Question: I have created windows form that acts as report loader. I have created also two RDLC reports by report wizard and it automatically created dataset for those two reports. Now I have two datasets: sparcsn4DataSet.xsd and sparcsn4DataSet1.xsd that are using stored procedure and passes two parameters (dateFrom/ dateTo). I have a problem with binding dataset depending on the status:
'''
if (idRep.Equals("extraMove"))
'''
It is quite easy to bind dataset to reportview, if you have one report.

but what if you have more than one? I can always create another form with another reportviewer but this is not an option (what if you have 10 reports/datasets), this is definitely out of question?
There should be a way to bind dataset to reportviewer... Does anyone have idea, how I can solve binding problem depending on the status?
'''
if (idRep.Equals("extraMove"))
{
this.AGCT_ServiceEventReportTableAdapter.Fill(this.sparcsn4DataSet.AGCT_ServiceEventReport, d1,d2);
}
else if (idRep.Equals("stripStuff"))
{
this.AGCT_StripStuffReportTableAdapter.Fill(this.sparcsn4DataSet1.AGCT_StripStuffReport, d1, d2);
}
else
{
MessageBox.Show("Ooops, something went wrong...!");
}
'''
This is ReportForm.cs that have reportviewer on it:
'''
namespace NavisReportLoader
{
public partial class ReportForm : Form
{
public DateTime d1;
public DateTime d2;
public string dat1;
public string dat2;
public string idRep;
public ReportForm()
{
InitializeComponent();
}
public void passParam(string dateFrom, string dateTo, string date1, string date2)
{
//ispravi ovo
d1 = Convert.ToDateTime(dateFrom);
d2 = Convert.ToDateTime(dateTo);
dat1 = date1;
dat2 = date2;
}
public void report(string id)
{
idRep = id;
}
private void ReportForm_Load(object sender, EventArgs e)
{
ReportParameter[] param = new ReportParameter[2];
param[0] = new ReportParameter("date1", dat1);
param[1] = new ReportParameter("date2", dat2);
this.reportViewer1.LocalReport.SetParameters(param);
if (idRep.Equals("extraMove"))
{
this.AGCT_ServiceEventReportTableAdapter.Fill(this.sparcsn4DataSet.AGCT_ServiceEventReport, d1,d2);
}
else if (idRep.Equals("stripStuff"))
{
this.AGCT_StripStuffReportTableAdapter.Fill(this.sparcsn4DataSet1.AGCT_StripStuffReport, d1, d2);
}
else
{
MessageBox.Show("Ooops, something went wrong...!");
}
this.reportViewer1.RefreshReport();
}
}
}
'''
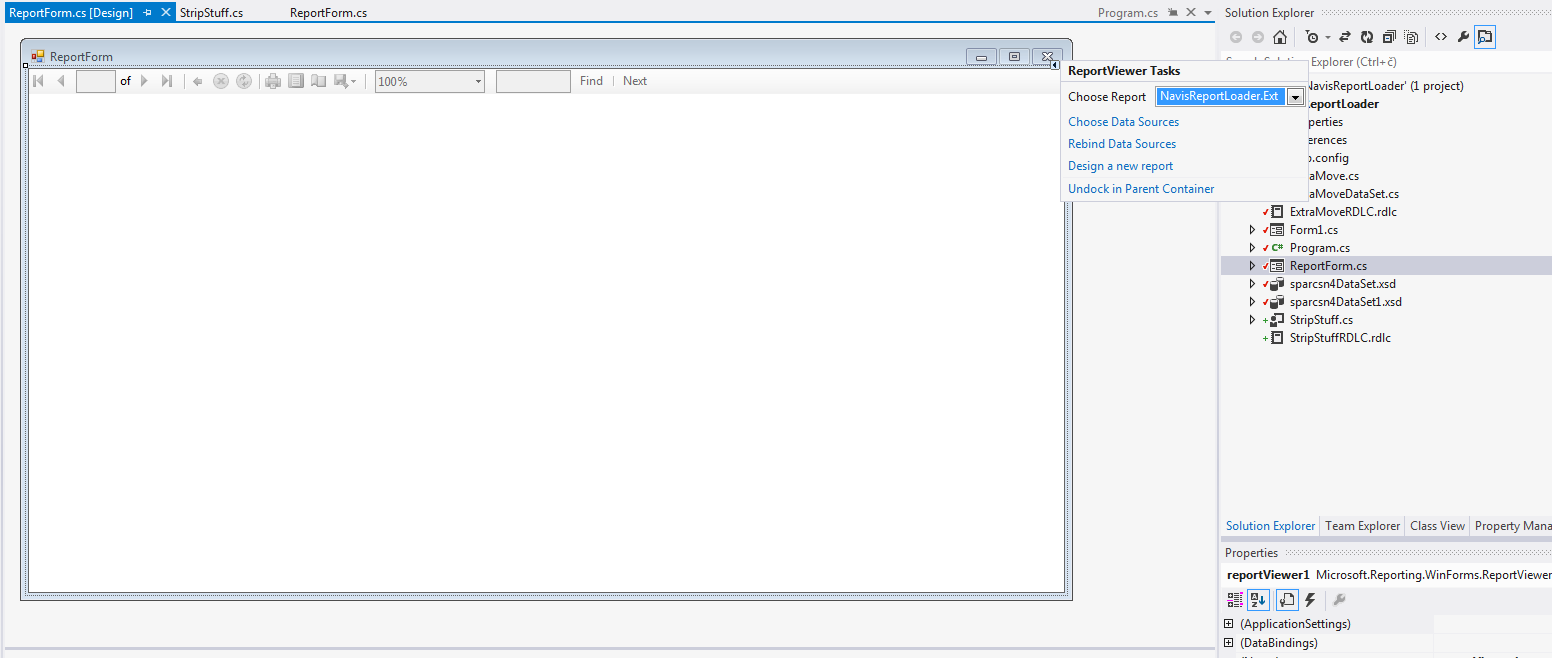
Answer: OK, trying to figure it out, yesterday I found a solution which was acceptable to me, so I wanted to share with others:
1.st you need to create a class model with properties so it will be added in dataset:
example:
'''
namespace NavisReportLoader.App_Data
{
public class ExtraMoveModel
{
public string EventType { get; set; }
public int EventCount { get; set; }
public int Num20 { get; set; }
public int Num40 { get; set; }
public int Num45 { get; set; }
public int TEU { get; set; }
public float Cargo { get; set; }
public float Tare { get; set; }
public float Total { get; set; }
}
}
'''
after that you need to create plain simple class for connecting to the database and call the stored procedure, pass the parameters and read using data reader output. In my example, I have added this into a list and enumerate my model:
example:
'''
public class ExtraMoveDataSet
{
string connectionString = @"Data Source=sampleDB; Initial Catalog=test; User Id=sa; Password=test";
public IEnumerable<ExtraMoveModel> extraMove(DateTime dateFrom, DateTime dateTo)
{
var tempList = new List<ExtraMoveModel>();
//string connectionString = @"Data Source=nsqltest; Initial Catalog=sparcsn4; User Id=sa; Password=lo02Nova";
SqlConnection conn = new SqlConnection(connectionString);
SqlCommand cmd = new SqlCommand("AGCT_ServiceEventReport", conn);
cmd.CommandType = CommandType.StoredProcedure;
cmd.Parameters.AddWithValue("@dateFrom", dateFrom);
cmd.Parameters.AddWithValue("@dateTo", dateTo);
conn.Open();
using (var dr = cmd.ExecuteReader())
{
while (dr.Read())
{
var temp = new ExtraMoveModel();
temp.EventType = dr["event_type"].ToString();
temp.EventCount = Convert.ToInt32(dr["CNT"]);
temp.Num20 = Convert.ToInt32(dr["NUM20"]);
temp.Num40 = Convert.ToInt32(dr["NUM40"]);
temp.Num45 = Convert.ToInt32(dr["NUM45"]);
temp.TEU = Convert.ToInt32(dr["TEU"]);
temp.Cargo = float.Parse(dr["Cargo"].ToString(),new CultureInfo("hr-HR"));
temp.Tare = float.Parse(dr["Tare"].ToString(),new CultureInfo("hr-HR"));
temp.Total = float.Parse(dr["Total"].ToString(),new CultureInfo("hr-HR"));
tempList.Add(temp);
}
}
conn.Close();
return tempList;
}
'''
1. step is to create dataset that will have same name as properties from a model.

1. step create report on which you will bind dataset.

1. finally you can add it to the reportViewer1 private void ReportForm_Load(object sender, EventArgs e)
{
ExtraMoveDataSet emDS = new ExtraMoveDataSet();
if (idRep.Equals("extraMove"))
{
ReportParameter[] param = new ReportParameter[2];
param[0] = new ReportParameter("date1", dat1);
param[1] = new ReportParameter("date2", dat2);
//string path = Directory.GetCurrentDirectory();
//string replace = path.Replace("\bin\Debug", "") + "\App_Data\"+"ReportExtraMove.rdlc";
var ret = emDS.extraMove(d1, d2);
ReportDataSource rds = new ReportDataSource("extraMove", ret.ToArray());
this.reportViewer1.LocalReport.DataSources.Add(rds);
//this.reportViewer1.LocalReport.ReportPath = replace;
this.reportViewer1.LocalReport.ReportEmbeddedResource = "NavisReportLoader.App_Data.ReportExtraMove.rdlc";
this.reportViewer1.LocalReport.SetParameters(param);
this.reportViewer1.RefreshReport();
}
}
I hope this will help other to speed things up.
cheers!